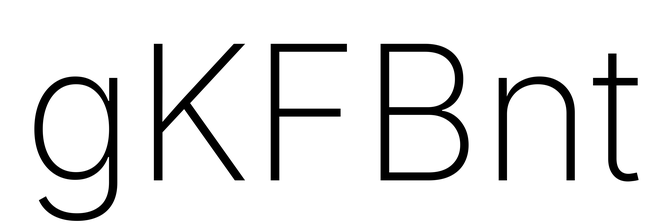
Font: Inter_ExtraLight